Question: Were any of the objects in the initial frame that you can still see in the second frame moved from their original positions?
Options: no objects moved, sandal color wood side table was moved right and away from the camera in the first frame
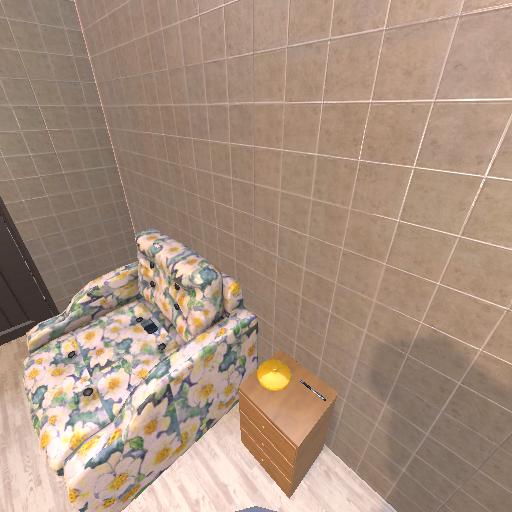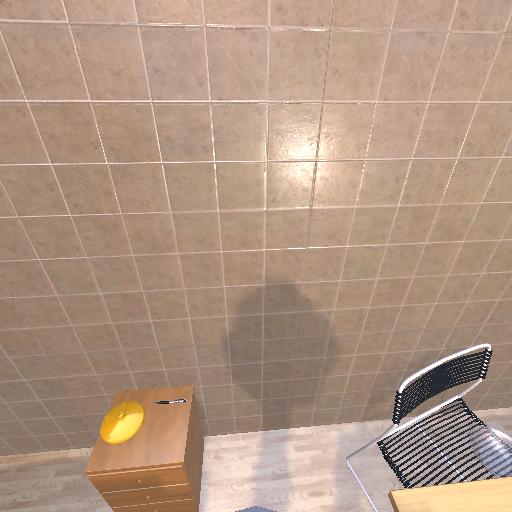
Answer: no objects moved